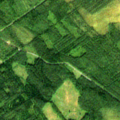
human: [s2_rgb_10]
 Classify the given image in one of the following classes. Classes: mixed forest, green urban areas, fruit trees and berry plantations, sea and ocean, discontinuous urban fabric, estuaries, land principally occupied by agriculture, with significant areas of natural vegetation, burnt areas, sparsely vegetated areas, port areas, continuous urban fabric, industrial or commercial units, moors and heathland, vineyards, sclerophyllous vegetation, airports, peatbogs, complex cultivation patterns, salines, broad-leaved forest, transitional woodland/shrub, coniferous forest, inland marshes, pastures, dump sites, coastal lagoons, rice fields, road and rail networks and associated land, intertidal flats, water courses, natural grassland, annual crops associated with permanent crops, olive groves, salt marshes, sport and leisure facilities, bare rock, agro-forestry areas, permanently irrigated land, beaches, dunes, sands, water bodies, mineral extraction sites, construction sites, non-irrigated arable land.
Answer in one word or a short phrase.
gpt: coniferous forest, mixed forest, peatbogs